Question: I have created a table view and set text to the cells. I have aligned text to right. I am trying to set image in the cell as shown in the snapshot below.
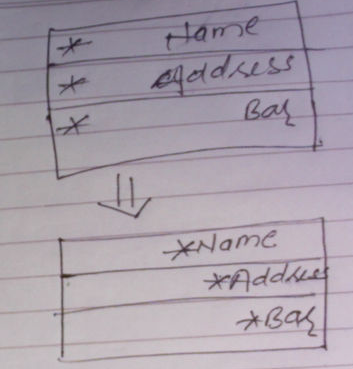
Answer: You can do it with constraints in your custom 'UITableViewCell'class. Here is a code snippet:
'''
@implementation CustomTableViewCell
- (void)awakeFromNib {
[super awakeFromNib];
// Initialization code
[self setupSubviews];
}
- (void)setupSubviews {
UIImageView *imageView = [[UIImageView alloc] init];
[self.contentView addSubview:imageView];
[imageView setTranslatesAutoresizingMaskIntoConstraints:NO];
// You can set your image here
[imageView setImage:yourImage];
UILabel *label = [[UILabel alloc] init];
[self.contentView addSubview:label];
[label setTranslatesAutoresizingMaskIntoConstraints:NO];
[label setTextAlignment:NSTextAlignmentRight];
[self.contentView addConstraints:[NSLayoutConstraint constraintsWithVisualFormat:@"H:[image]-[label]-0-|" options:0 metrics:nil views:@{ @"label":label, @"image":imageView }]];
[imageView addConstraints:[NSLayoutConstraint constraintsWithVisualFormat:@"V:|-0-[label]-0-|" options:0 metrics:nil views:@{ @"label":label }]];
[self.contentView layoutIfNeeded];
}
@end
'''
Let me know if you have questions and if it works out.